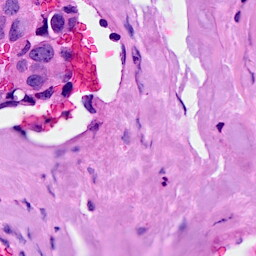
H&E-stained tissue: Breast